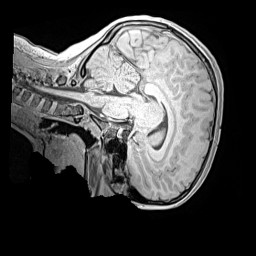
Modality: MP2RAGE
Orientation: sagittal
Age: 10
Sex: female
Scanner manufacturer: siemens
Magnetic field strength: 3 T
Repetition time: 4 s
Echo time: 0.00299 s